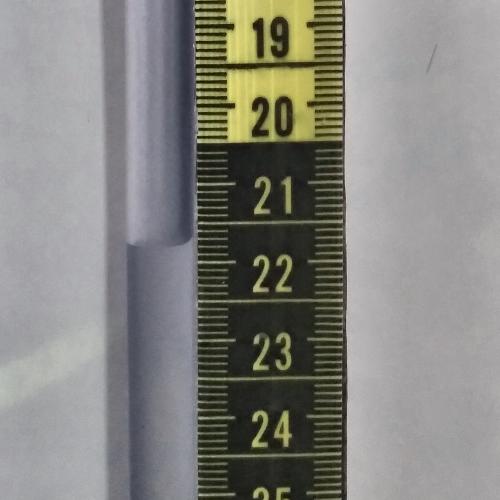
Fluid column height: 21.7 cm